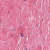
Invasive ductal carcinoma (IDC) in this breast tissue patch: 0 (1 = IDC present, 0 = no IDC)